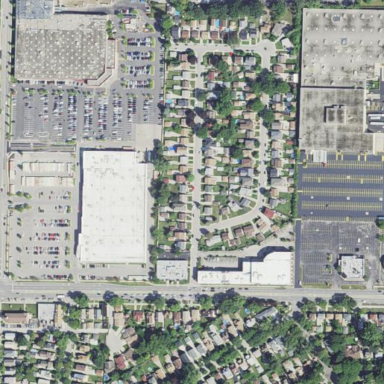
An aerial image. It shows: Retail area.